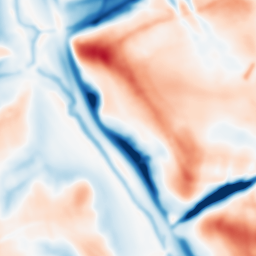
Category: multiscale
Decomposition family: dog_multiscale
Decomposition parameters: sigma_ratio: 2
n_scales: 3
base_sigma: 2
Upsampling method: cubic_catmull_rom
Upsampling parameters: scale: 2
Upsampling scale: 2